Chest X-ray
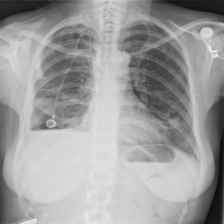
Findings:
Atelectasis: negative
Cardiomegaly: negative
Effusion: negative
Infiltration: negative
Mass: negative
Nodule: negative
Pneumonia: negative
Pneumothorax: negative
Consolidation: negative
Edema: negative
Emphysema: negative
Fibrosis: negative
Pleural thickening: negative
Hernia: negative